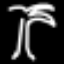
Label: palm tree